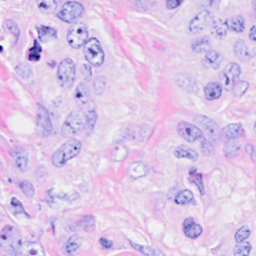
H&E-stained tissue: Breast